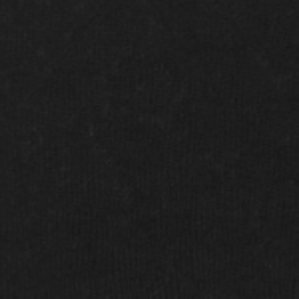
Label: frost